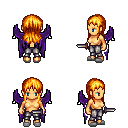
a pixel art fantasy rpg character, female body template, human, tanned skin, purple wings, metal pants, light blonde unkempt hairstyle, white slippers, dagger, four views (front, back, left, right), 2x2 character sprite sheet, small pixel art, hard edges, no anti-aliasing